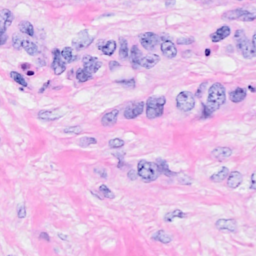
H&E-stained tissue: Breast